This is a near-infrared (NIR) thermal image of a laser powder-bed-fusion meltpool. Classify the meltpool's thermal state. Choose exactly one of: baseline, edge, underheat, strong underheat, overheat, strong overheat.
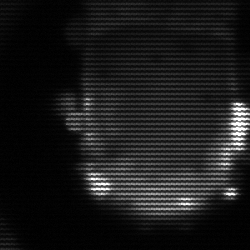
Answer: baseline